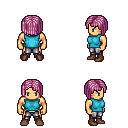
a pixel art fantasy rpg character, male body template, human, tanned skin, teal sleeveless shirt, metal pants, pink pageboy hairstyle, brown shoes, four views (front, back, left, right), 2x2 character sprite sheet, small pixel art, hard edges, no anti-aliasing